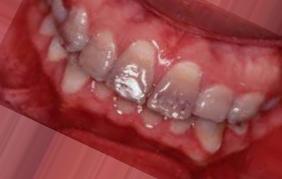
Condition: Tooth Discoloration